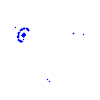
Particle: pion